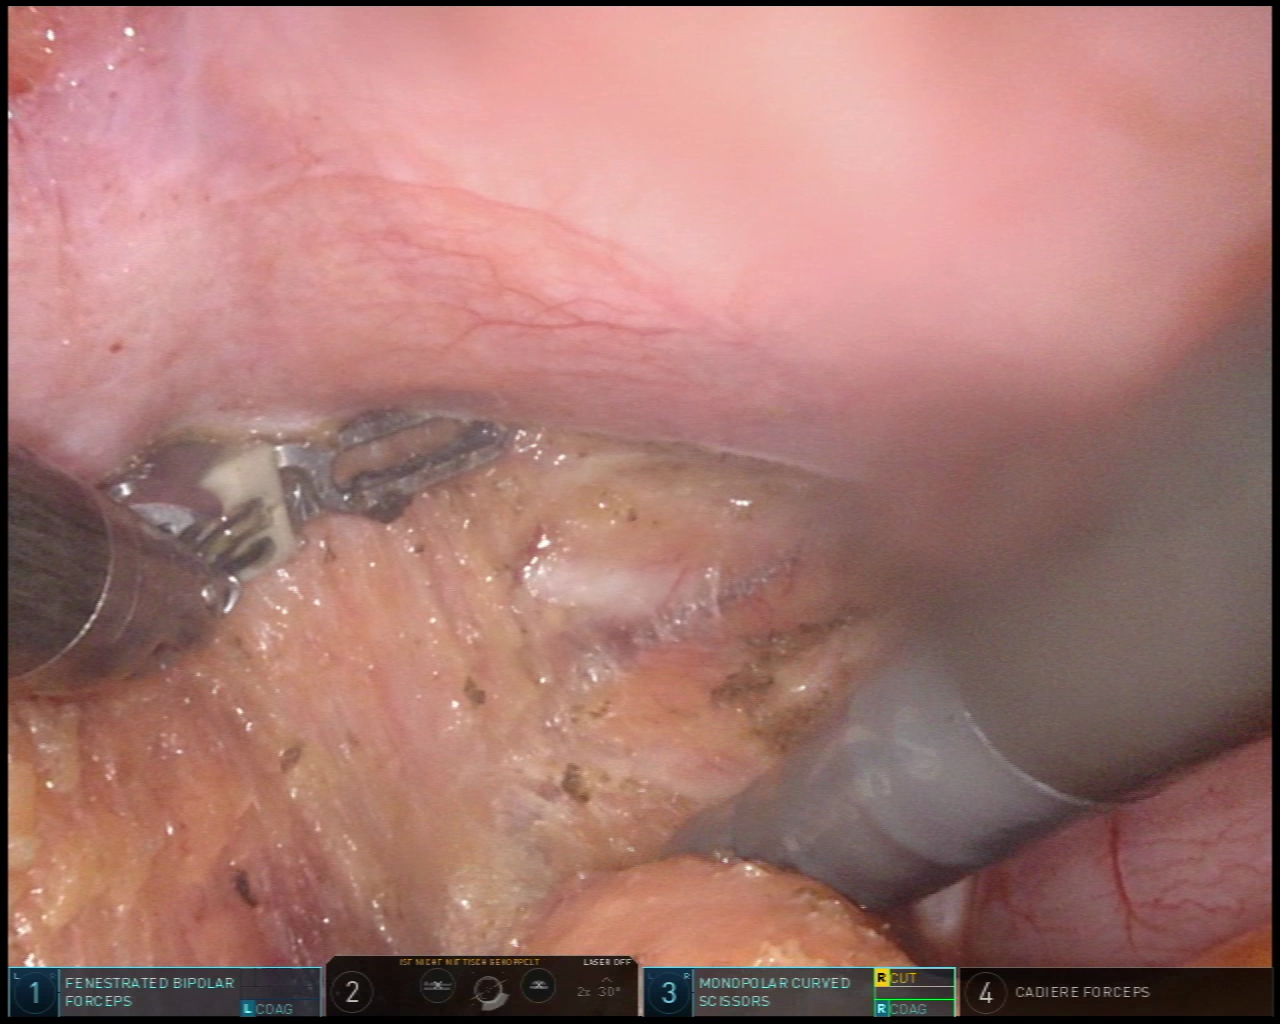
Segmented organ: vesicular_glands
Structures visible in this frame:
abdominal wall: no
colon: no
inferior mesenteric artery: no
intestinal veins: no
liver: no
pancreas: no
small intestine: no
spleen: no
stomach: no
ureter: no
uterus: no
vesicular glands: yes